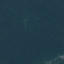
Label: Forest